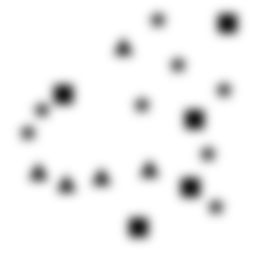
Squares: 5
Triangles: 5
Stars: 8
Total shapes: 18